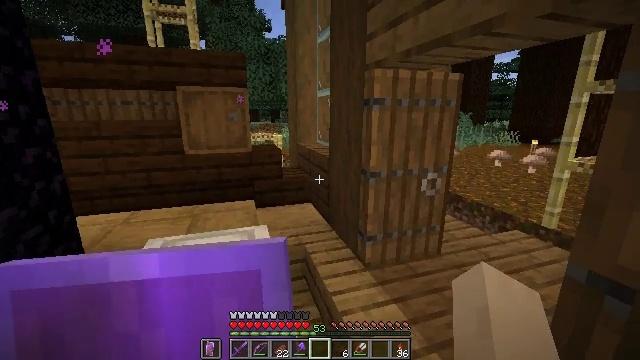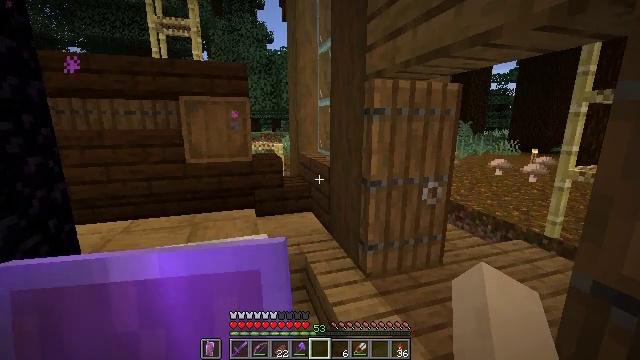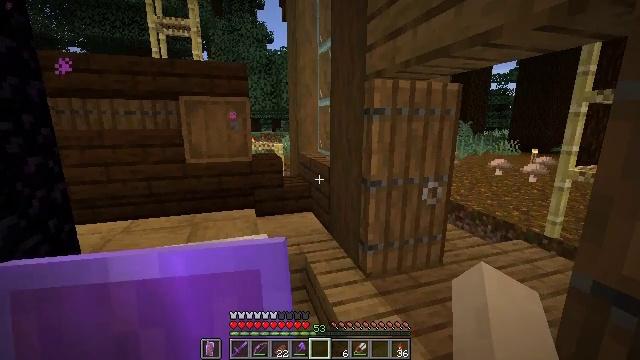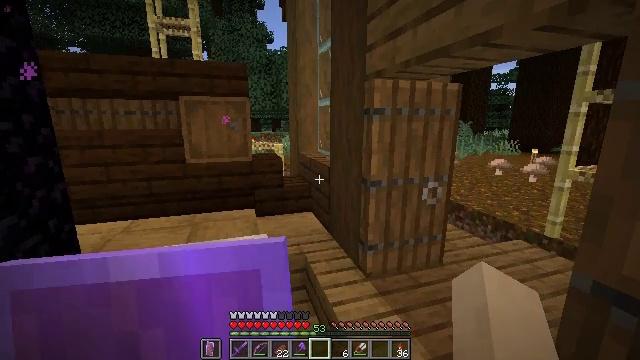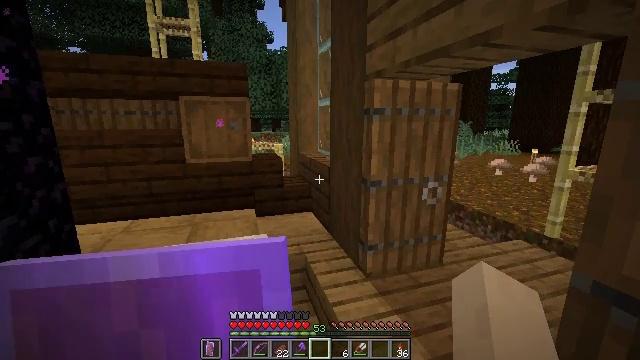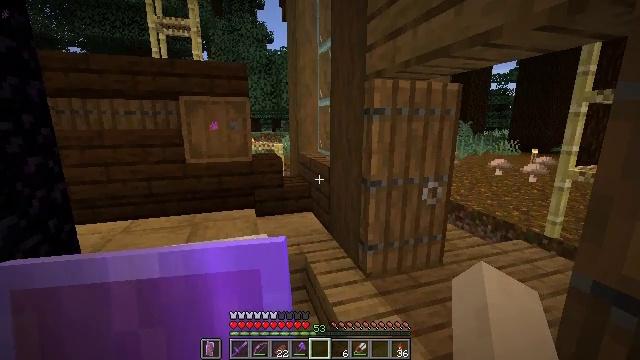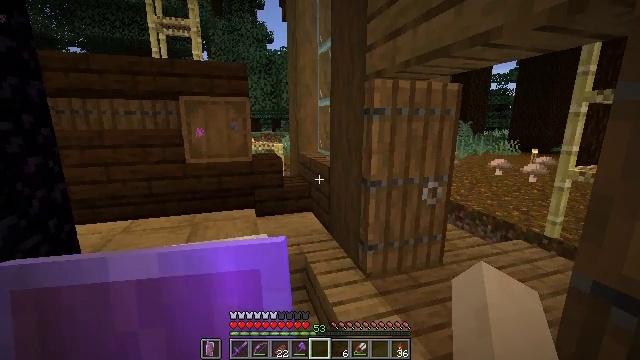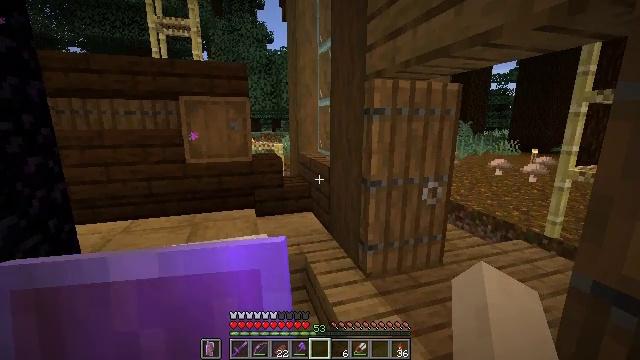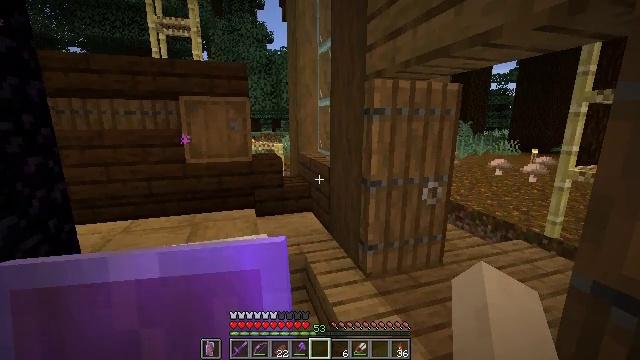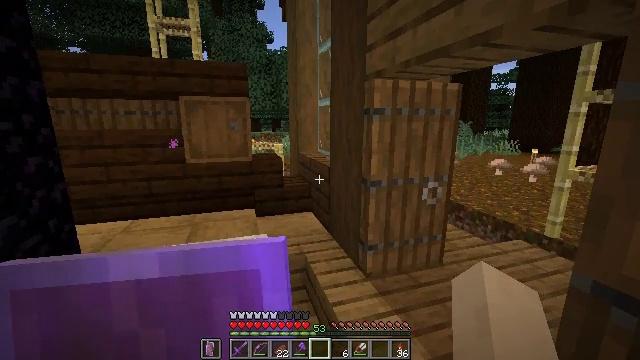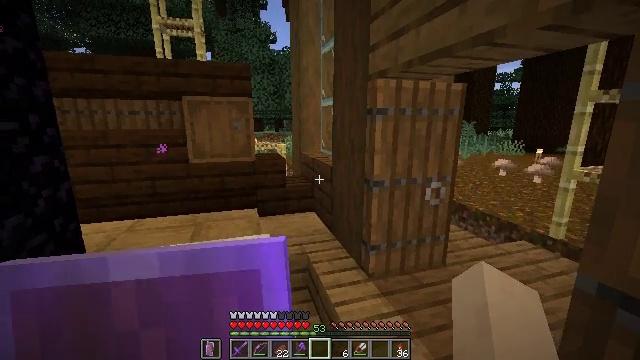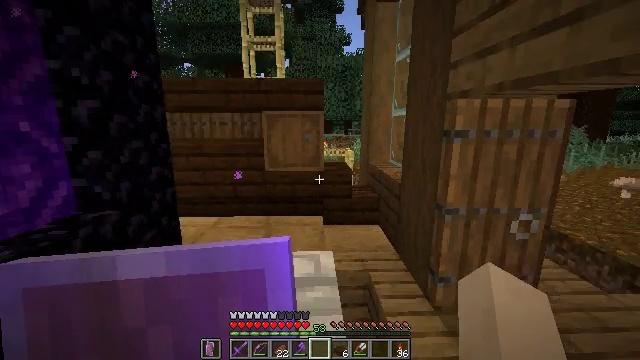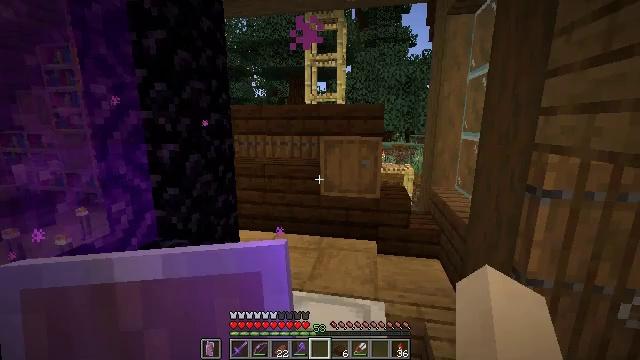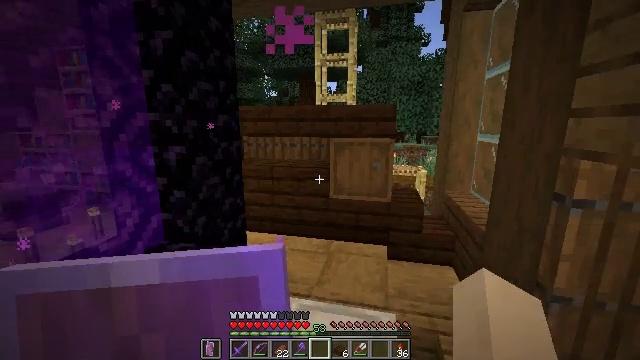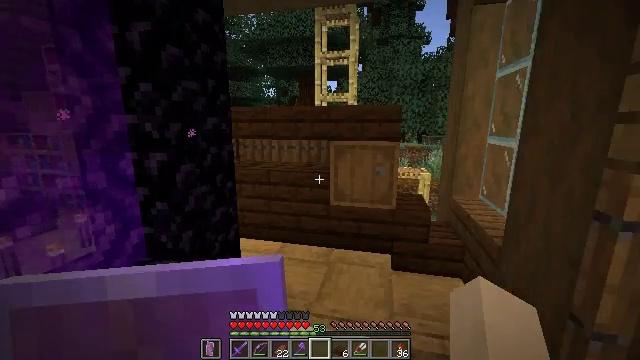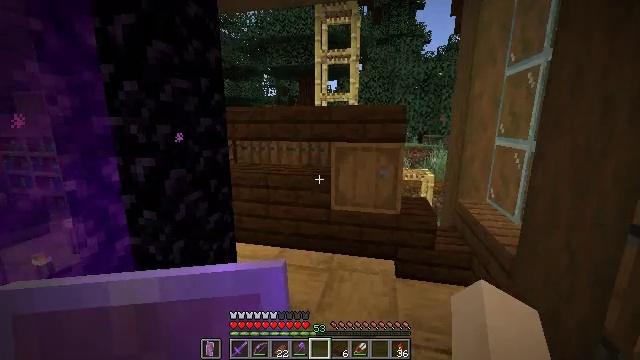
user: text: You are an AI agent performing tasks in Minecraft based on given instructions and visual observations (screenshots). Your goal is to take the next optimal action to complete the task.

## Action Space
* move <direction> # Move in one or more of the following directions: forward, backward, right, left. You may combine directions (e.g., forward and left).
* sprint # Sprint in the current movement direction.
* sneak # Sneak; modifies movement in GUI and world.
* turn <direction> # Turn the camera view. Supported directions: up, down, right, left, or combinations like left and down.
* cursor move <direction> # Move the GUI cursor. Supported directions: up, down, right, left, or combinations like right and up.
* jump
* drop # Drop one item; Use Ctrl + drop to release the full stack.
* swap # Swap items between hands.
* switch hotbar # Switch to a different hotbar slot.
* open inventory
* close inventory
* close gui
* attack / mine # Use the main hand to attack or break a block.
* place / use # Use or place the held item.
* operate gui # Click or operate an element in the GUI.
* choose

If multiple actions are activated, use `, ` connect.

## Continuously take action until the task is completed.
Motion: motion action
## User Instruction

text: Attack the dark oak stairs to gather the materials.
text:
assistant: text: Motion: turn up
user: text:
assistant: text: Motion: no_op
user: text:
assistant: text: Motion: no_op
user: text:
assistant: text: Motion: no_op
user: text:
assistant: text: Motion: no_op
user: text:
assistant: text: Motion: no_op
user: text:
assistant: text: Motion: no_op
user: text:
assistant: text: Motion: no_op
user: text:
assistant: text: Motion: no_op
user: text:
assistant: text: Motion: no_op
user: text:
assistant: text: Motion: move forward, turn left
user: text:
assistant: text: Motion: move forward, turn left
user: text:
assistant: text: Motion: move forward, turn left
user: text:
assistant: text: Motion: move forward
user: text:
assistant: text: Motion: move forward
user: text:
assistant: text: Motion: turn left
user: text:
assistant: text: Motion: no_op
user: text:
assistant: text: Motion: no_op
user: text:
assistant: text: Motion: no_op
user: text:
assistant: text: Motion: no_op
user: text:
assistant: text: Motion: no_op
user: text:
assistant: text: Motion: no_op
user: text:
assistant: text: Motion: no_op
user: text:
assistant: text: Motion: move right
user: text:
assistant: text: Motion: move right
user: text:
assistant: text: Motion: move right
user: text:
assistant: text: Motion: move right, turn left
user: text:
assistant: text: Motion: turn left
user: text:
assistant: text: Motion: turn left
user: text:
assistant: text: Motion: turn left